Group 1:
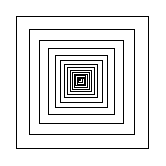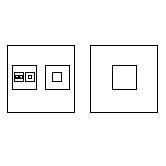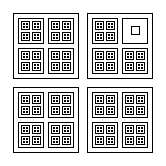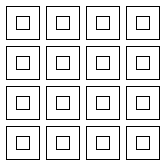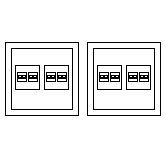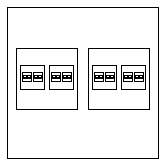
Group 2:
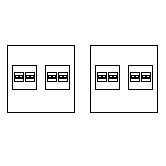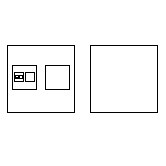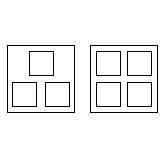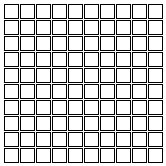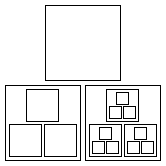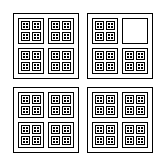
Rule separating the two groups: Some region has one box in it vs. not so.
Concepts: 1, fractal, nesting, one, recursion, self-reference
Author: Aaron David Fairbanks